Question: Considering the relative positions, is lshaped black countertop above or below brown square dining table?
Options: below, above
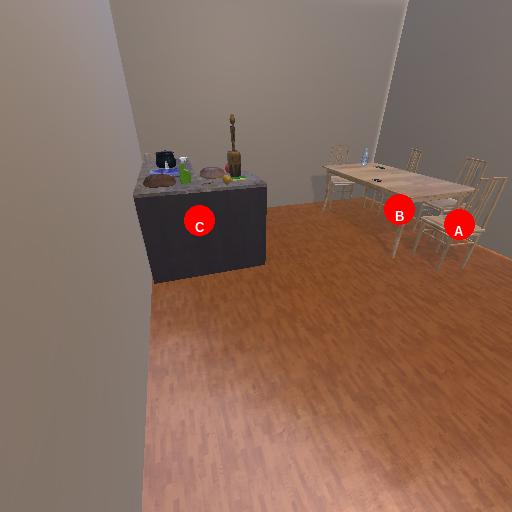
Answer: below